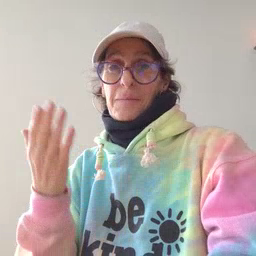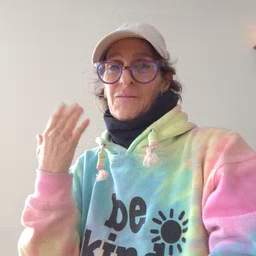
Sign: before